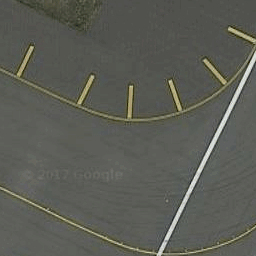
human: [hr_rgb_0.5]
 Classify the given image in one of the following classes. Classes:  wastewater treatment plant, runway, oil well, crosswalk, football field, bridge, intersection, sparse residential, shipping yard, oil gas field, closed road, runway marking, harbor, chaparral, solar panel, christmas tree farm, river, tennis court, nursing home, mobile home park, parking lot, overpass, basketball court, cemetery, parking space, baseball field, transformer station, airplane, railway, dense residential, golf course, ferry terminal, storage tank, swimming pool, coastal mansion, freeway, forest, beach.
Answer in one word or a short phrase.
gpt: runway marking